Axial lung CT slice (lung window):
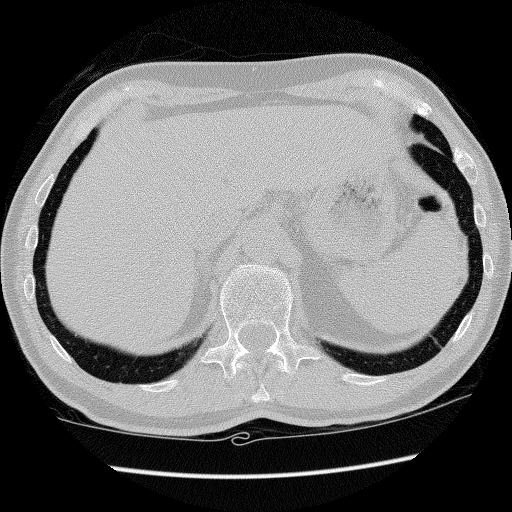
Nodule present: no